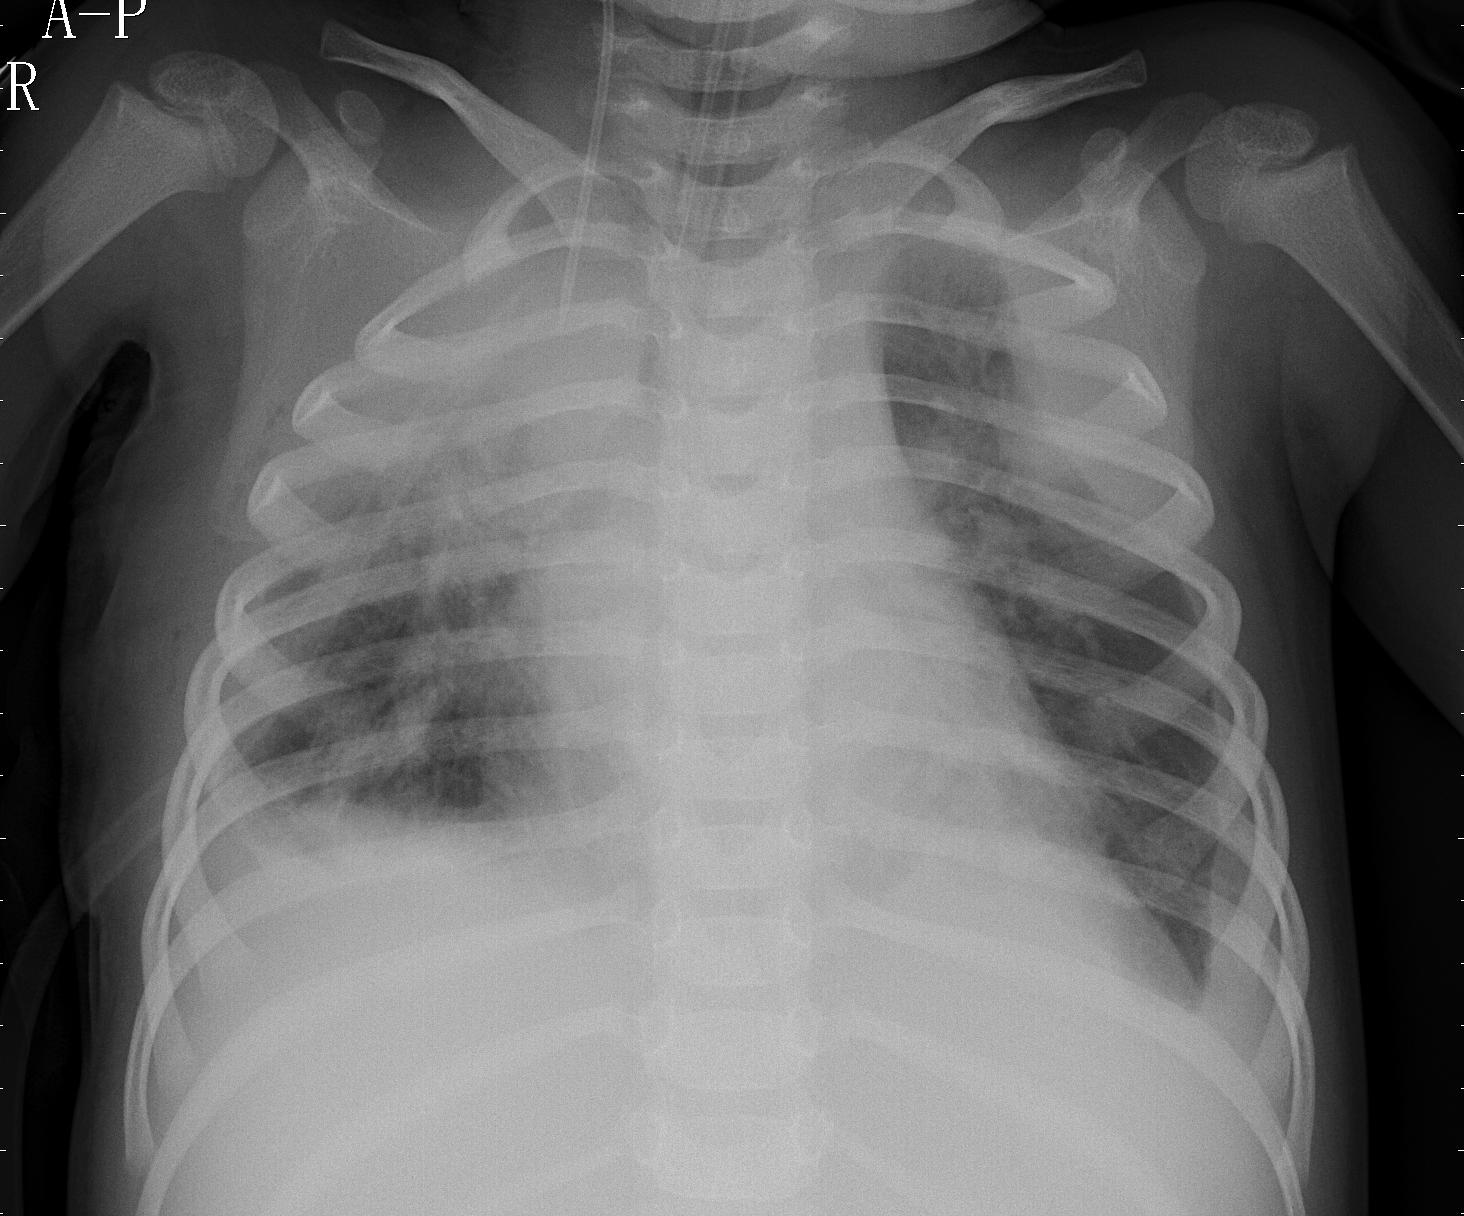
Diagnosis: PNEUMONIA